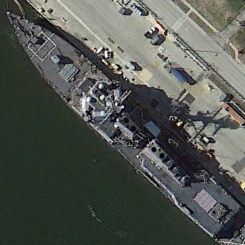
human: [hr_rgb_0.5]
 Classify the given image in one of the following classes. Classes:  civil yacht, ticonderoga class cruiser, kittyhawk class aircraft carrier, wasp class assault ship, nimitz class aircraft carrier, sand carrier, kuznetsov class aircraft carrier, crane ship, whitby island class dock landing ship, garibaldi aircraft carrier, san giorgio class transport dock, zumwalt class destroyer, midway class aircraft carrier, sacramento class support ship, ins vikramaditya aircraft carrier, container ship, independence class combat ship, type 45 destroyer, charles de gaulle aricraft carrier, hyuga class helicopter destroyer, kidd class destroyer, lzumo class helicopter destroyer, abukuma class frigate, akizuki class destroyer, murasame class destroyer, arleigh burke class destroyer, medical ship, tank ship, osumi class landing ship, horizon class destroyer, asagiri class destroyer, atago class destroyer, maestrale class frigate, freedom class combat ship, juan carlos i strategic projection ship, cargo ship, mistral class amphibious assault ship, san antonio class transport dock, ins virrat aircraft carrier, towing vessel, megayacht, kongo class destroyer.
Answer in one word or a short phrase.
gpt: Arleigh Burke class destroyer